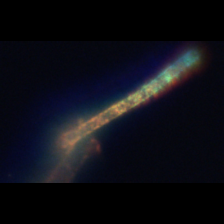
Taxon: Leptocylindrus
Group: Diatoms